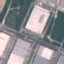
Label: Industrial